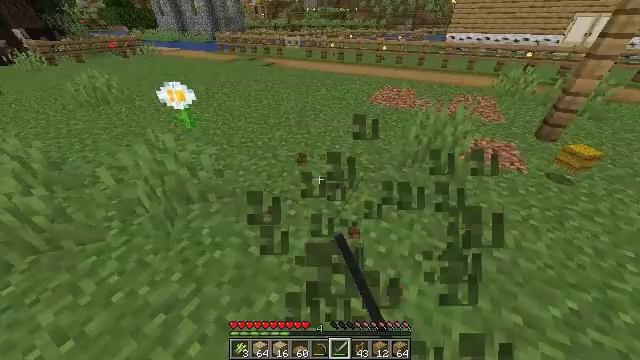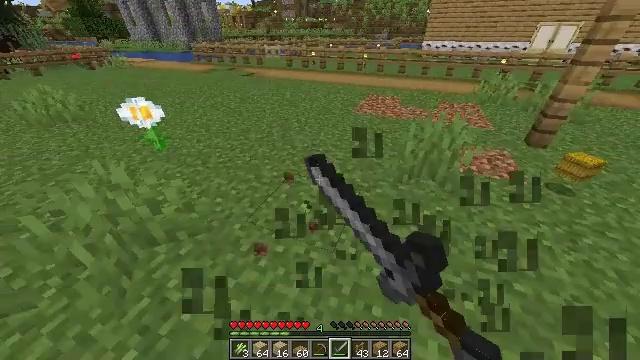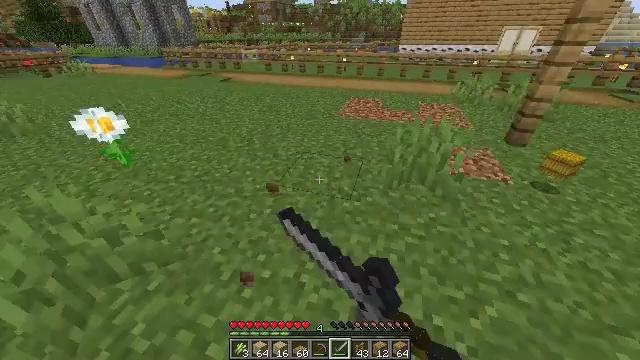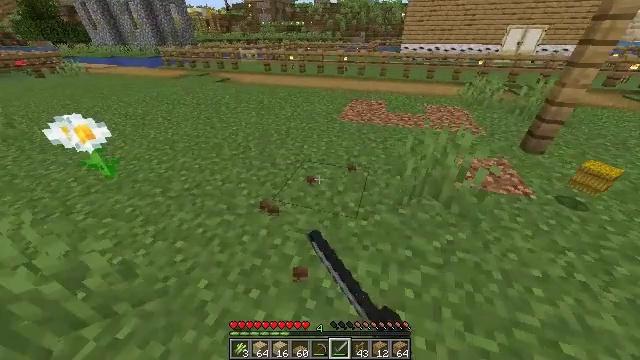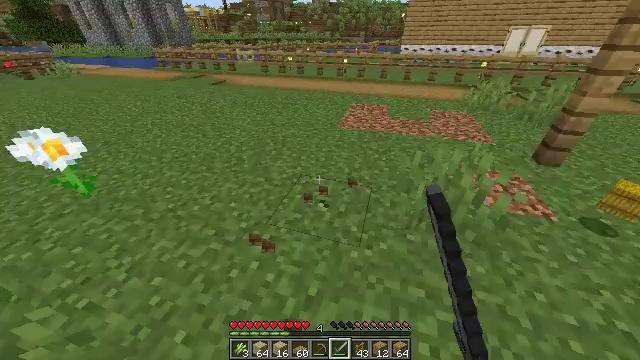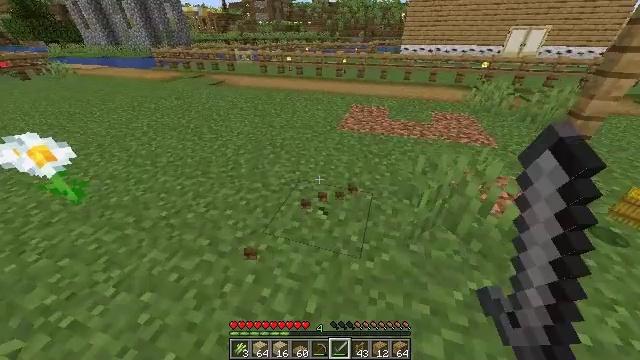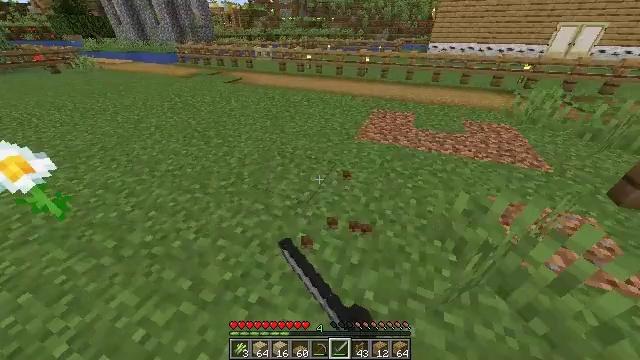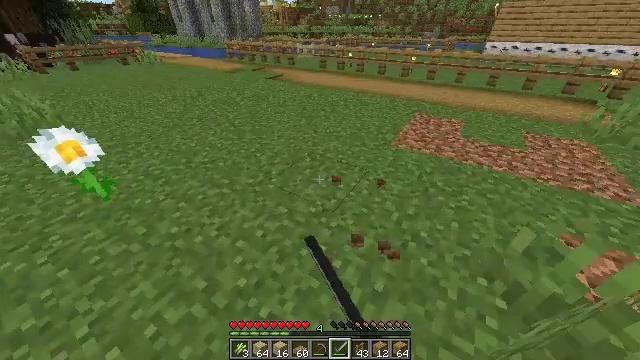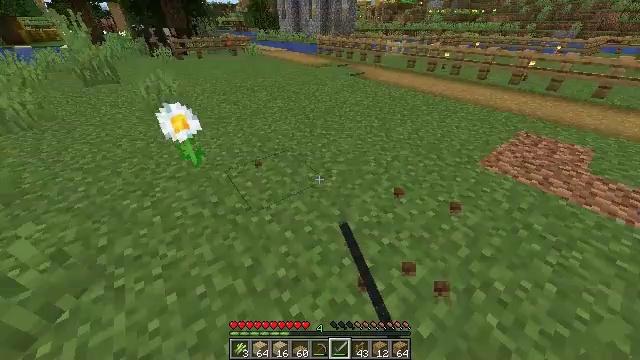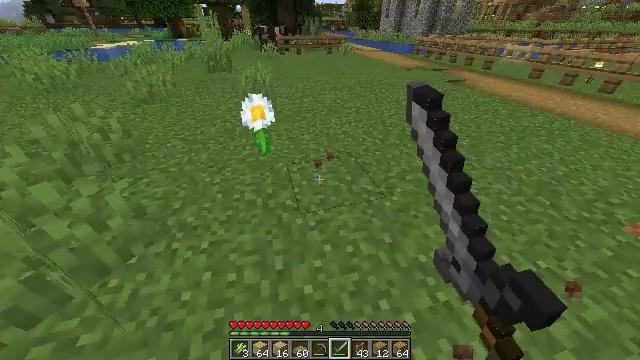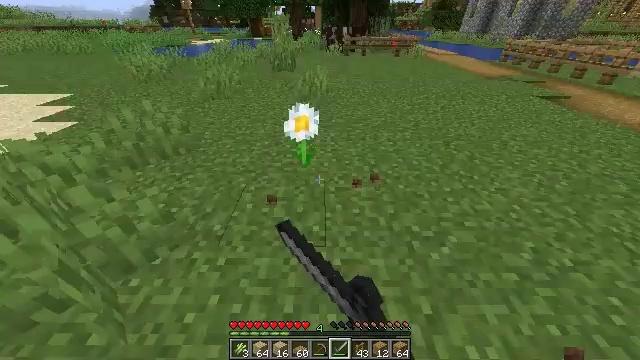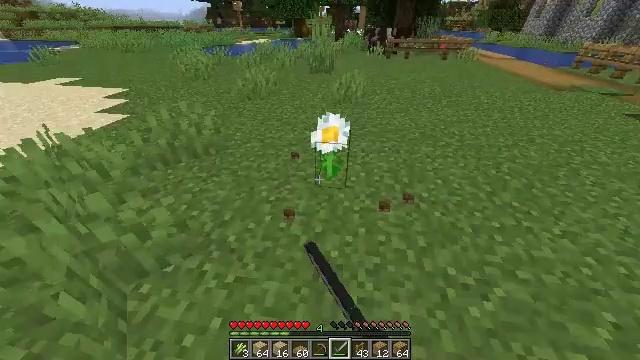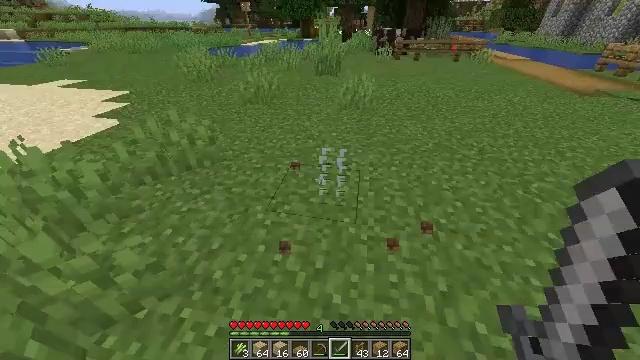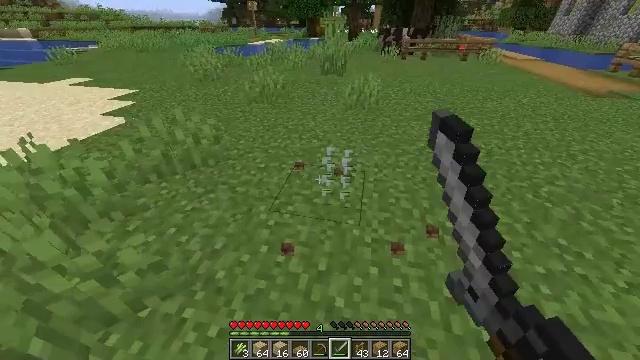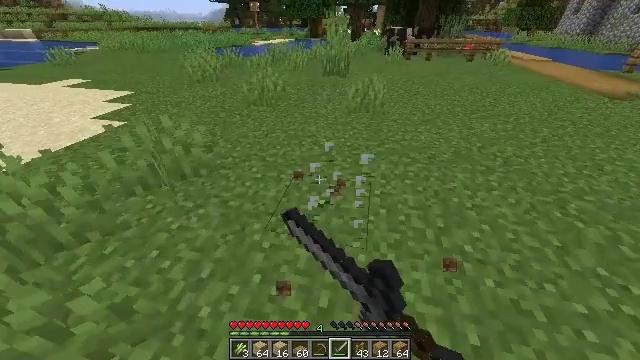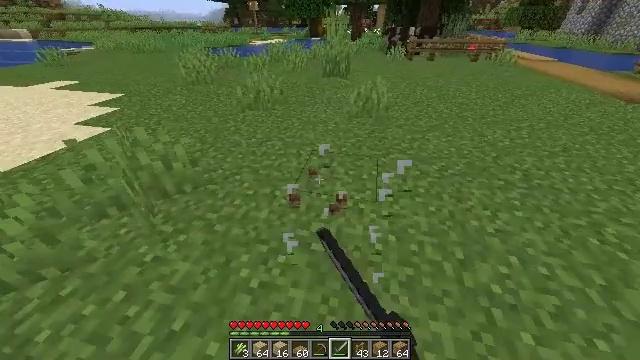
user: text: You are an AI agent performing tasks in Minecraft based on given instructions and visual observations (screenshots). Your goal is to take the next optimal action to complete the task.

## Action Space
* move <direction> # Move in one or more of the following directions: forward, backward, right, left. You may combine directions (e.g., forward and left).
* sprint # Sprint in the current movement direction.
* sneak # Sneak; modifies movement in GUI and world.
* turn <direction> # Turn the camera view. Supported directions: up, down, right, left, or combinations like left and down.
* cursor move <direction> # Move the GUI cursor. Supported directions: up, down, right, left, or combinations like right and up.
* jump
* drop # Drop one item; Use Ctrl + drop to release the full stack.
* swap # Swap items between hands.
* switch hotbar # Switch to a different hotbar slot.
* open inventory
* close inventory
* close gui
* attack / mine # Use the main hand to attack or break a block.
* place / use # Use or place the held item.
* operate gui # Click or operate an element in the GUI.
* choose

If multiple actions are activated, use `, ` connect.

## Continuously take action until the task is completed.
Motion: motion action
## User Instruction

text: Gather the oxeye daisy for crafting.
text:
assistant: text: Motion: move forward, turn right and up, attack / mine
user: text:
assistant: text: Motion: move forward, turn right, attack / mine
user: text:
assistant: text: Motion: move forward, attack / mine
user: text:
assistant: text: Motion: move forward, attack / mine
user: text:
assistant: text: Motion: move forward, attack / mine
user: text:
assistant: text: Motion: move forward, turn left, attack / mine
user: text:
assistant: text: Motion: move forward, turn left, attack / mine
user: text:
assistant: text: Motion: move forward, turn left, attack / mine
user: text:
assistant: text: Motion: move forward, turn left, attack / mine
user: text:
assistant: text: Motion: move forward, turn left, attack / mine
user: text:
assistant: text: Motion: move forward, turn left, attack / mine
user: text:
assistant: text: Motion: move forward, turn left, attack / mine
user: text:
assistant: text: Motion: move forward, turn left, attack / mine
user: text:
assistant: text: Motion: move forward, attack / mine
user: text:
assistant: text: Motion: move forward, attack / mine
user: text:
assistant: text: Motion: move forward, attack / mine
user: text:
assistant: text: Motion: attack / mine